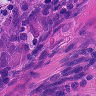
Metastatic tissue present: yes